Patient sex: F
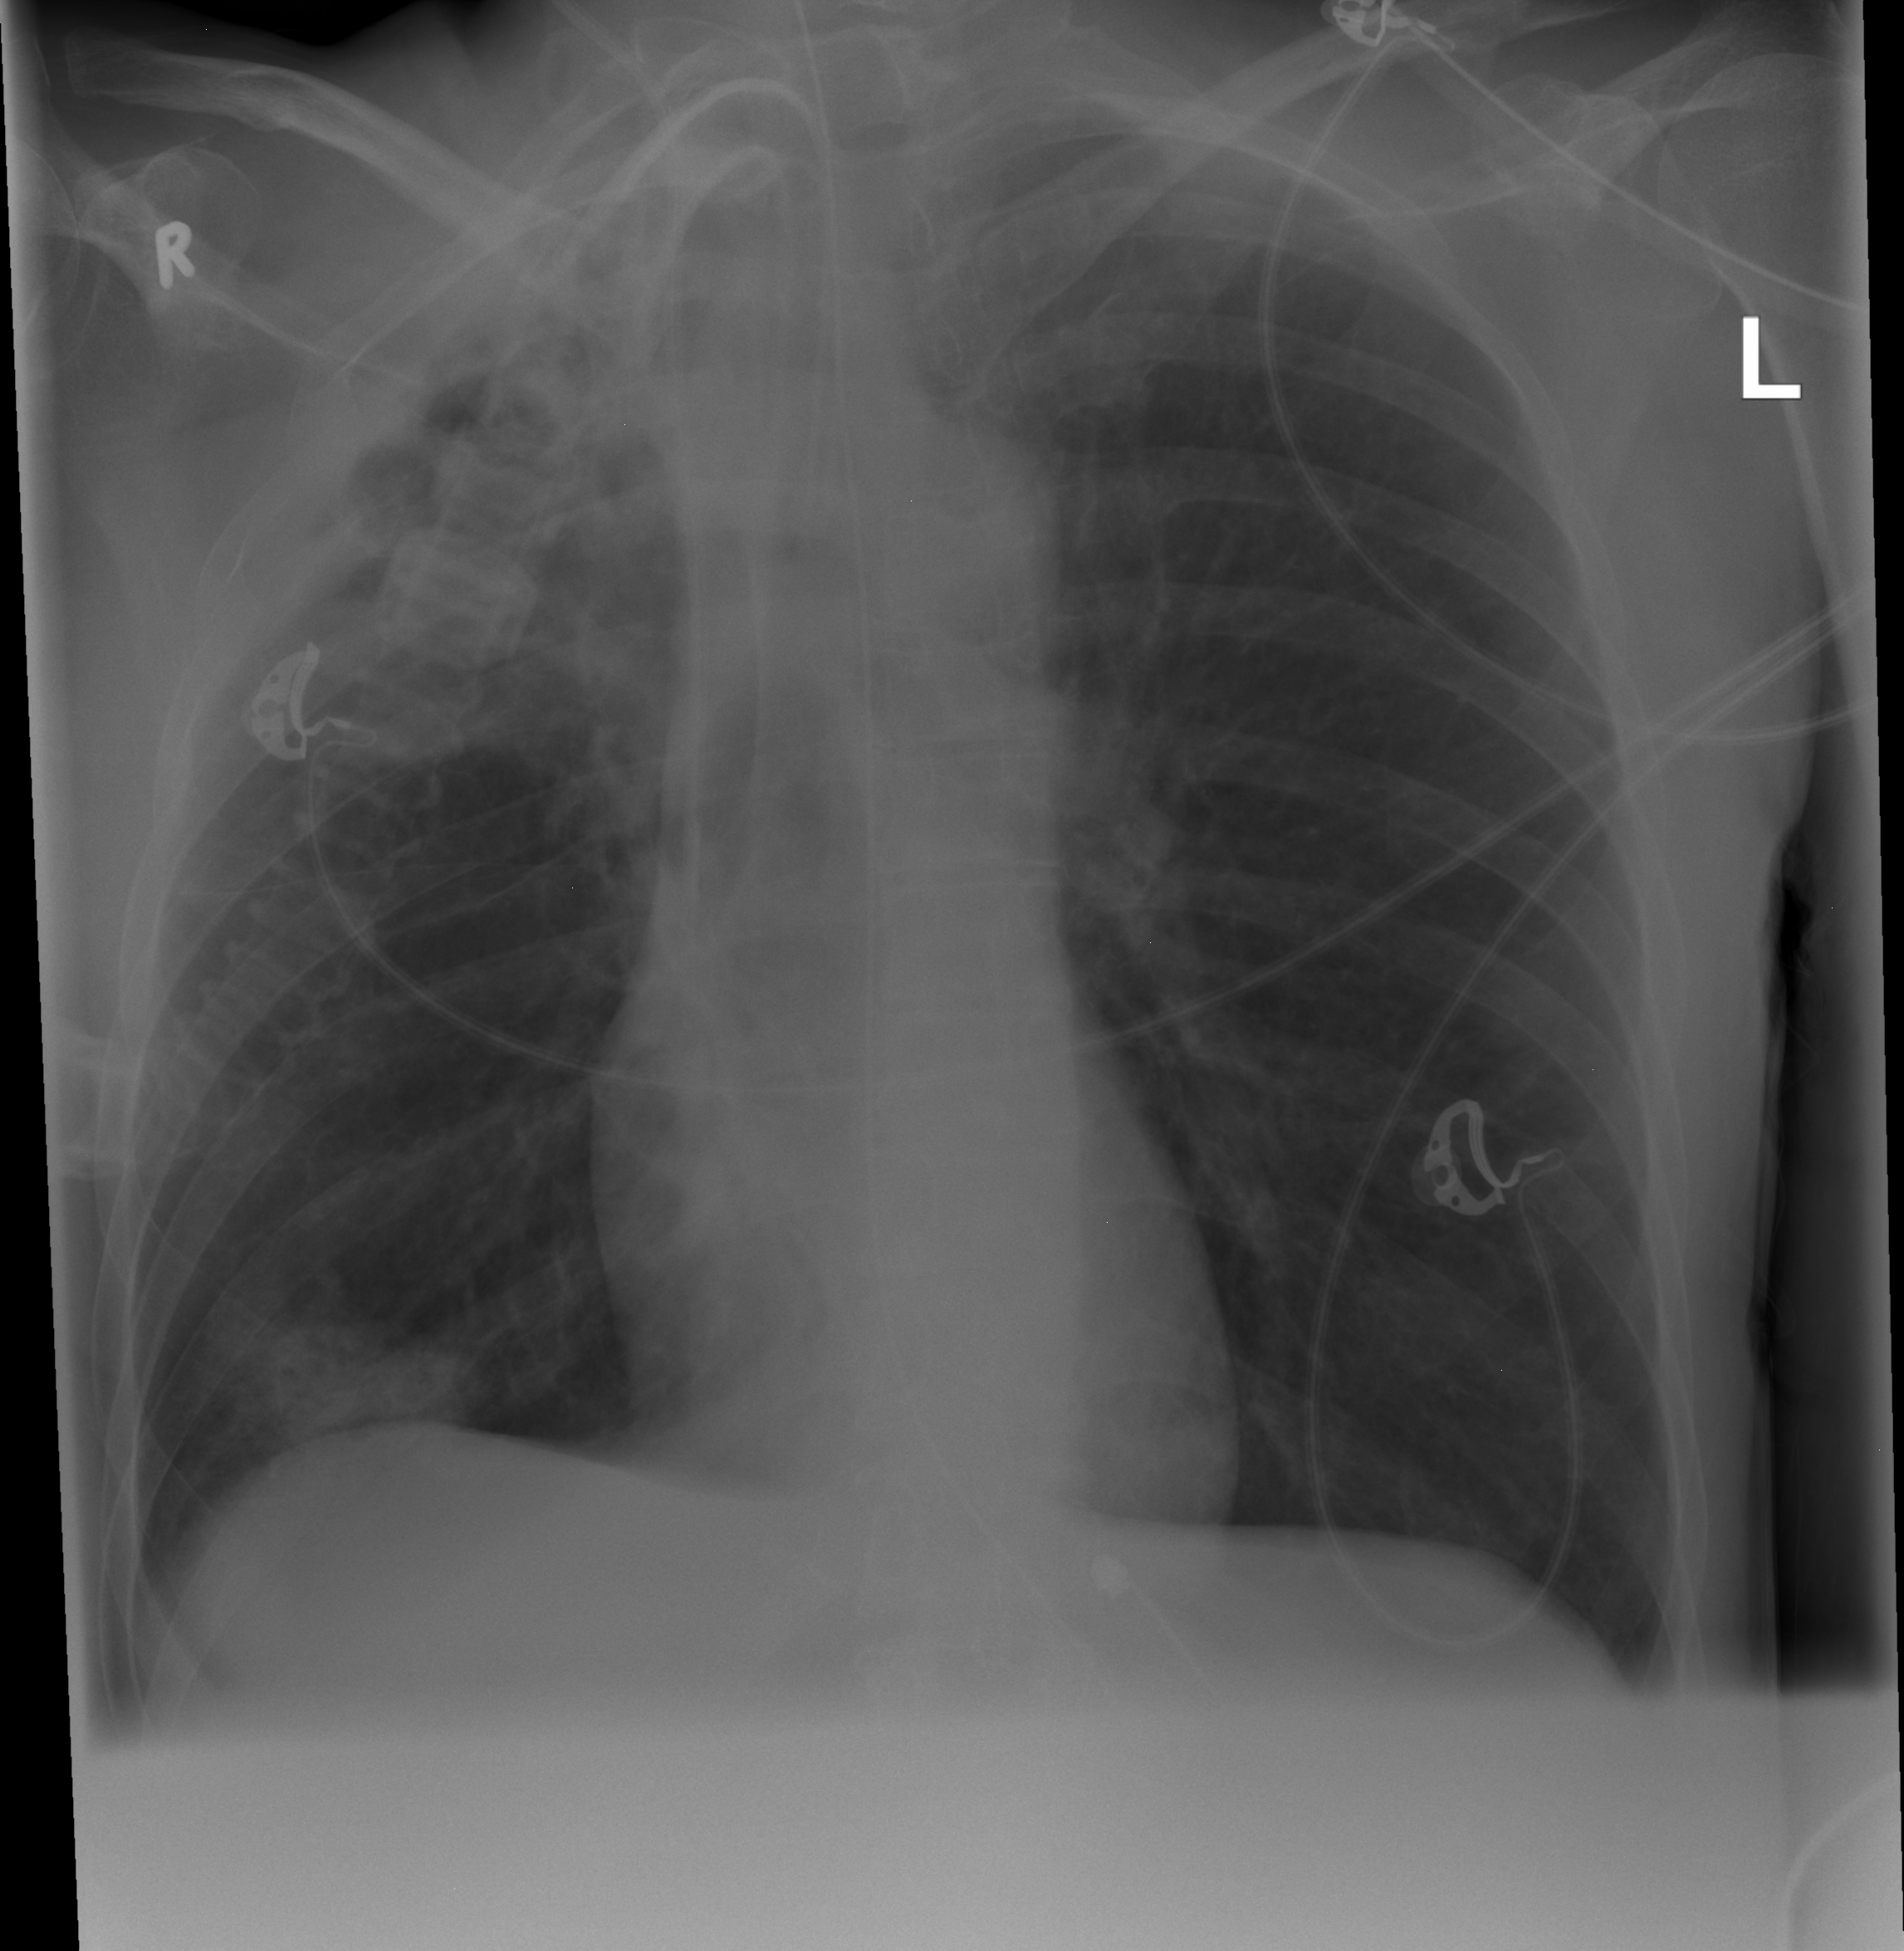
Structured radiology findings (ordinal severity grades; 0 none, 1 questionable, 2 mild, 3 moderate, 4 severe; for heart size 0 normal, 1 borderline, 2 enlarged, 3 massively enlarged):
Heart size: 0
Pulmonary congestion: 0
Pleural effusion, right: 0
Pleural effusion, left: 0
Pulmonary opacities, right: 3
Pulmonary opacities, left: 0
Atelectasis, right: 2
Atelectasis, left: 0